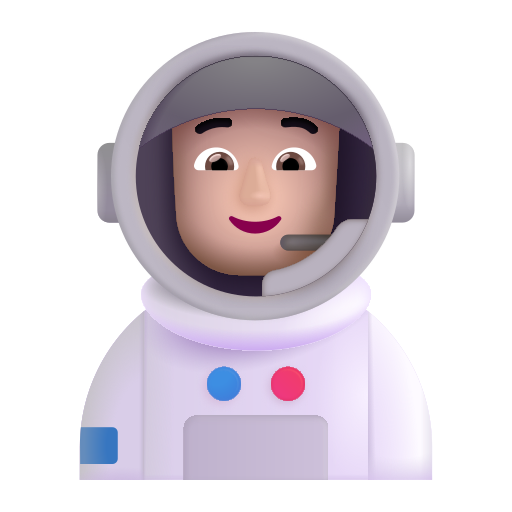
astronaut color light